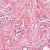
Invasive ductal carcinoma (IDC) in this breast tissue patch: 1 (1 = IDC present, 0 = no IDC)